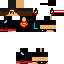
A male human skin with dark skin, wearing brown long hair dressed in a blue hoodie and black pants, featuring a closed mouth.